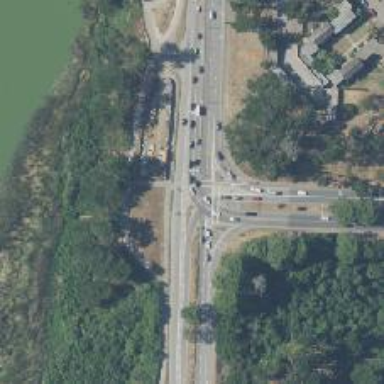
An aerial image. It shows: Secondary link road.